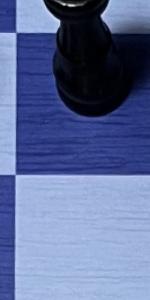
Label: Empty